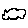
Label: cloud